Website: bh-photo
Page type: account-selection
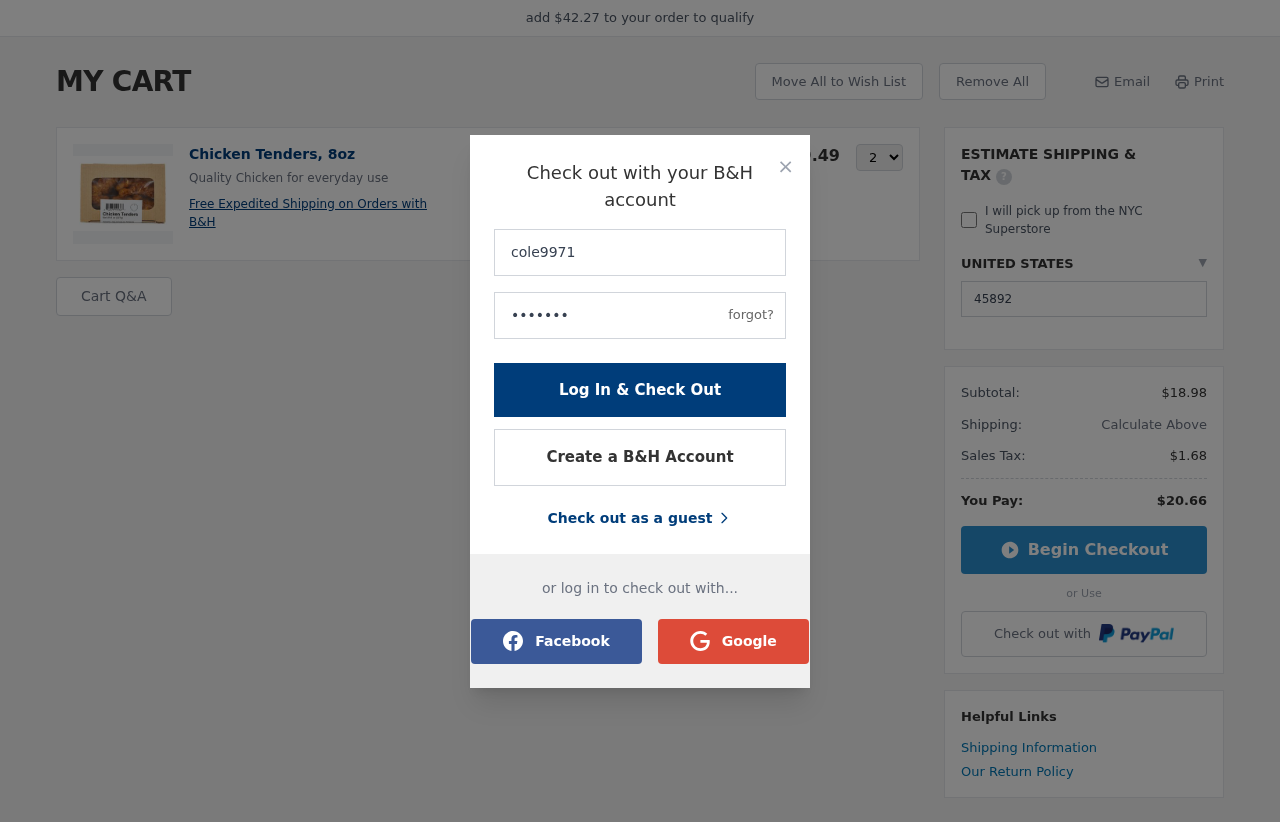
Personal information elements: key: PII_COUNTRY
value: UNITED STATES
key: PII_LOGIN_USERNAME
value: cole9971
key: PII_POSTCODE
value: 45892
Product elements: key: PRODUCT1_DESC
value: Quality Chicken for everyday use
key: PRODUCT1_NAME
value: Chicken Tenders, 8oz
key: PRODUCT1_PRICE
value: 9.49
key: PRODUCT1_QUANTITY
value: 2
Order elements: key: ORDER_SUBTOTAL
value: $18.98
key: ORDER_TAX
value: $1.68
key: ORDER_TOTAL
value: $20.66
Other elements: key: AMOUNT_TO_QUALIFY
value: $42.27